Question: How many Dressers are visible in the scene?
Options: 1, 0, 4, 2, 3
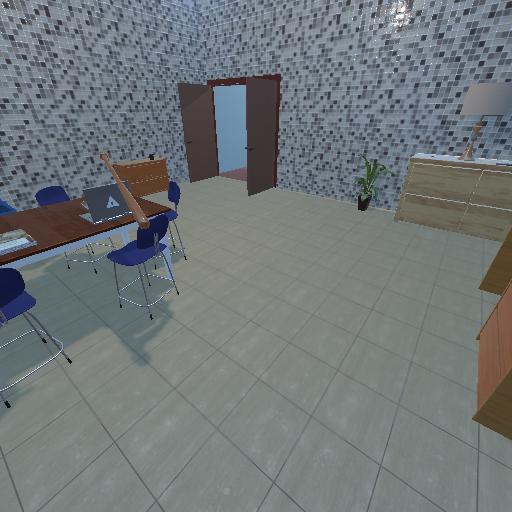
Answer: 1